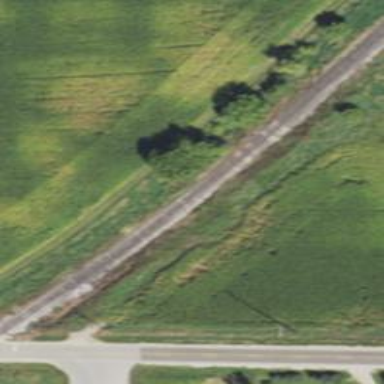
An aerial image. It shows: Railway track.